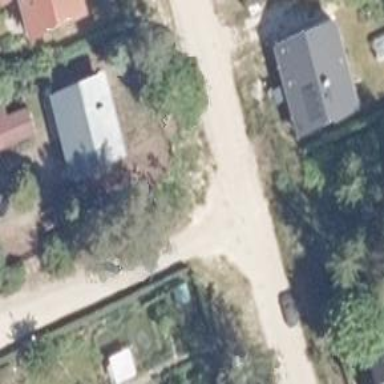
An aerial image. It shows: Residential road.